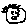
Label: moon